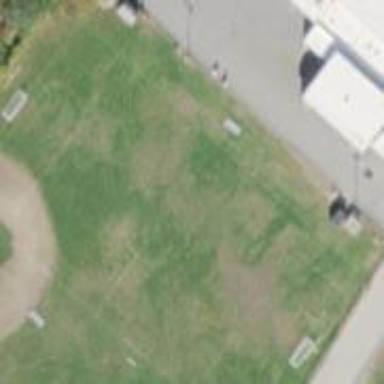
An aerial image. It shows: American football pitch.